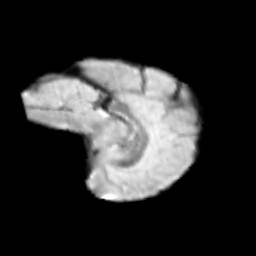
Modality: T2w
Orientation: sagittal
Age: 10
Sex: female
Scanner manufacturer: siemens
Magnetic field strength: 3 T
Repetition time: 3.8 s
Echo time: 0.07 s